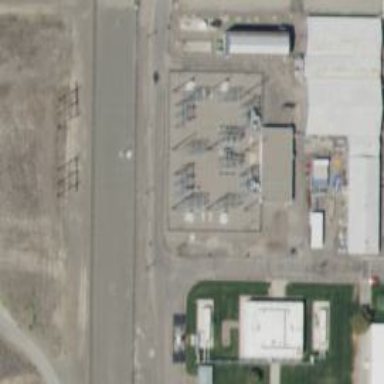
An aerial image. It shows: Industrial building housing power substation.